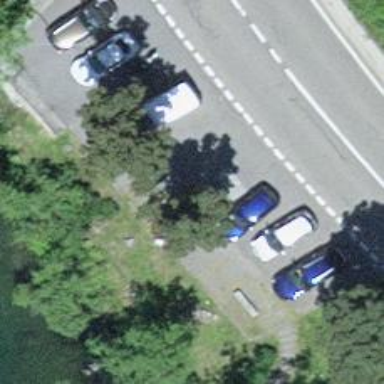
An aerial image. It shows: Parking area with asphalt surface.